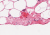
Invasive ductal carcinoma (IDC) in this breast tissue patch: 0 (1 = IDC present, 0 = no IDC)